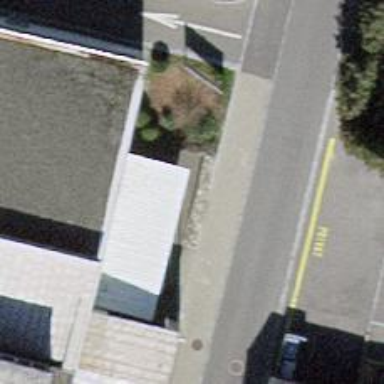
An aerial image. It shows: Bicycle parking area with wall loops.